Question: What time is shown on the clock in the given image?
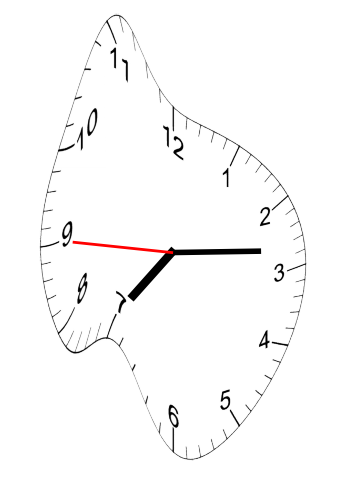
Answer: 07:13:45